Brain MRI, t1w sequence, axial 2D slice.
Patient: age 44, sex M, weight 78 kg, height 1.76 m
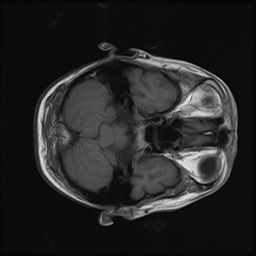